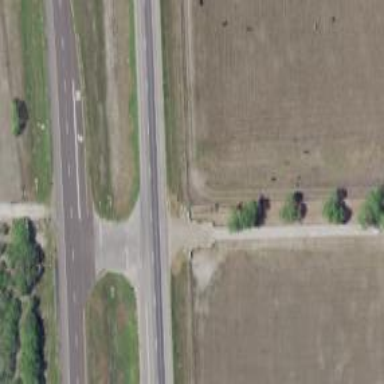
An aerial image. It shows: Trunk link highway.